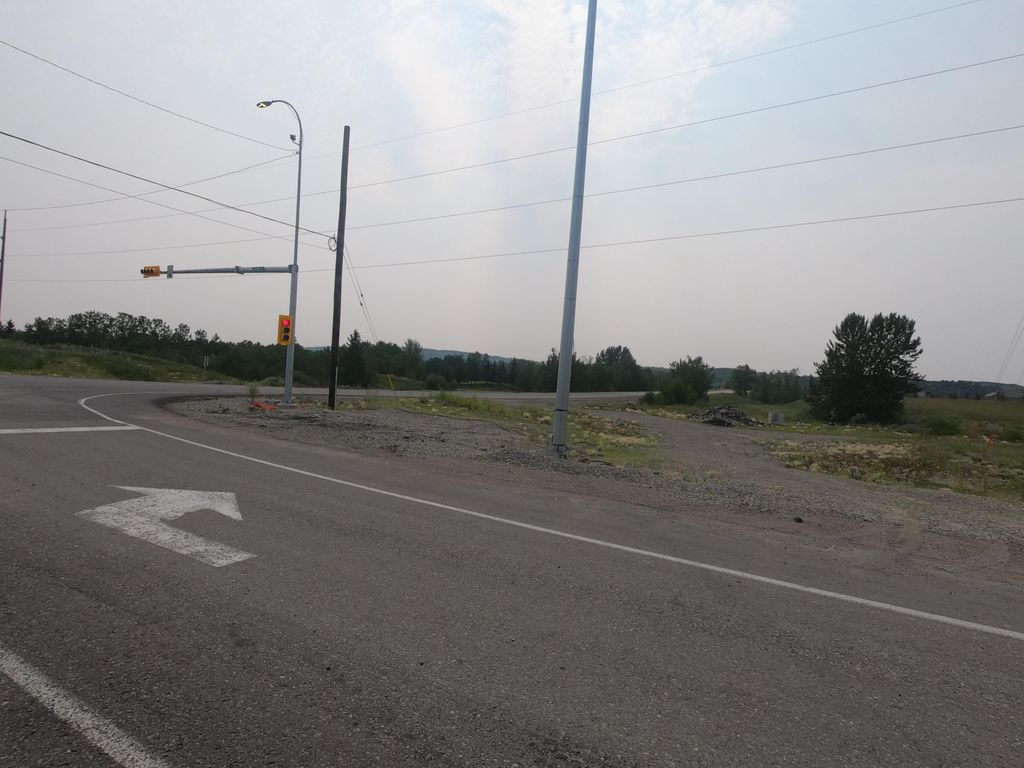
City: calgary